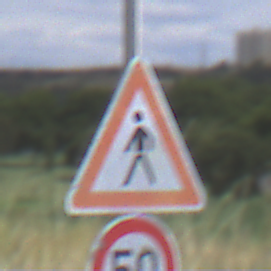
Verkehrszeichen: FussgaengerRechts
Zusatzzeichen unten: Geschwindigkeit50
Umgebung: Outdoor, Nature
Tageszeit: Midday
Wetter: PartlyCloudy
Licht: Natural
Jahreszeit: NotSpecified
Kontrast: HighContrast